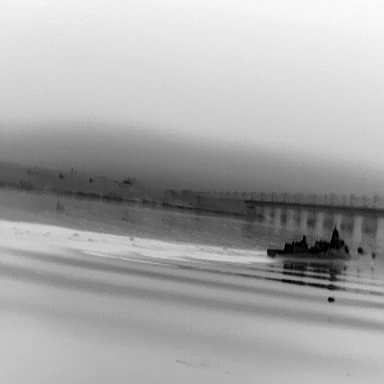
There is a warship in the infrared image.